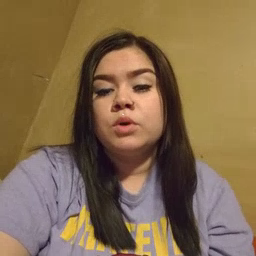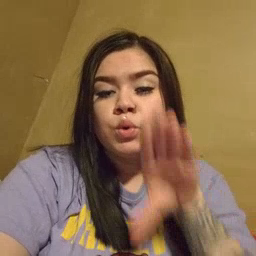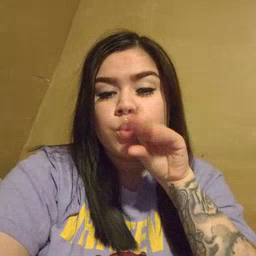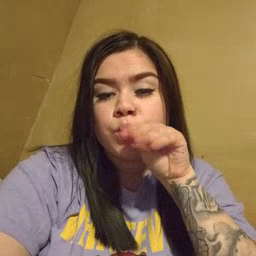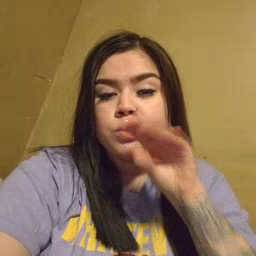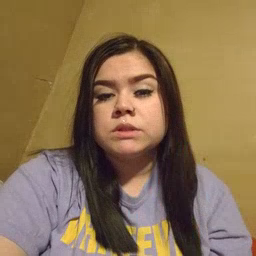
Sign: goose